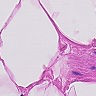
Metastatic tissue present: no